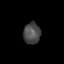
Tissue: skin
Cell type: Epithelial cells
Senescence score: 0.2869
Nuclear area (px): 358
Mean DAPI intensity: 73.078